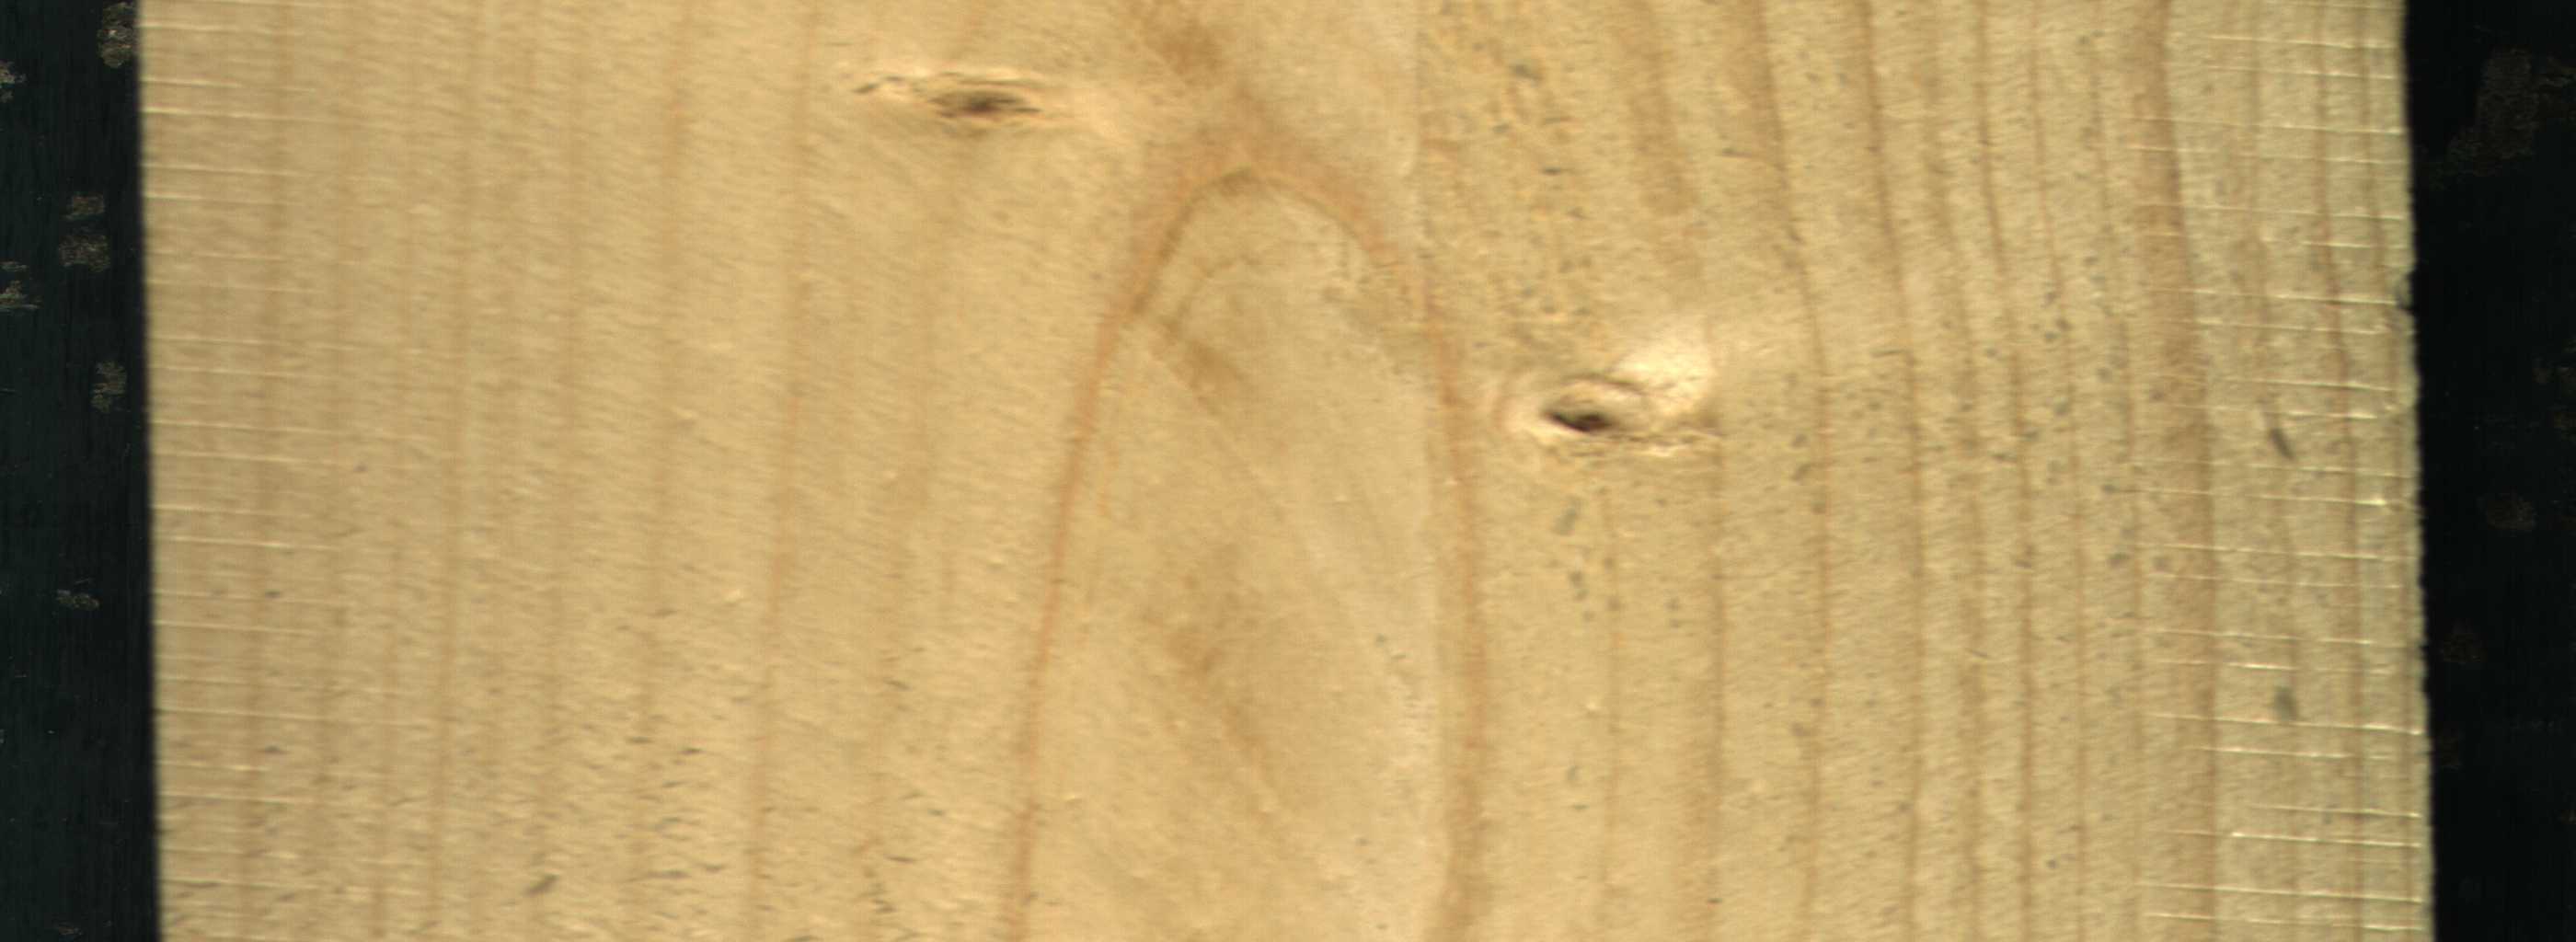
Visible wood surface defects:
Live_Knot
Live_Knot